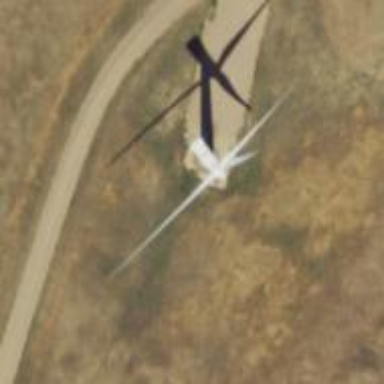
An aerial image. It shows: Wind generator powered by wind. The generator type is horizontal axis and it uses wind turbines.